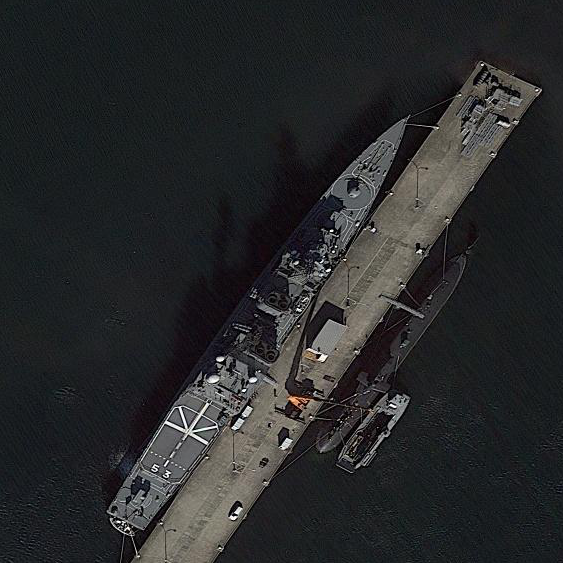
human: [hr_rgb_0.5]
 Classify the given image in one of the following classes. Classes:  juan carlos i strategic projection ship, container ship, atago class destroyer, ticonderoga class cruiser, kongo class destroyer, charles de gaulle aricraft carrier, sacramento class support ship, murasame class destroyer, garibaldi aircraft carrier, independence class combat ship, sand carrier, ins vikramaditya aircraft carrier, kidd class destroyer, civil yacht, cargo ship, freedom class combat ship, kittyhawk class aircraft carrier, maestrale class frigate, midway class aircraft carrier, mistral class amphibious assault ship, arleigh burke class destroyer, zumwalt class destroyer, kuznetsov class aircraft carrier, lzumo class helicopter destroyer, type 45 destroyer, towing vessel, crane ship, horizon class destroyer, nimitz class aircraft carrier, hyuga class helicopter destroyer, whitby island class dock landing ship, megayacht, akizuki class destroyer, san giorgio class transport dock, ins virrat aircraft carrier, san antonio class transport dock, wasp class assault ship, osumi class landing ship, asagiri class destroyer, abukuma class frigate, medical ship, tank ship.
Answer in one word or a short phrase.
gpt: Asagiri class destroyer